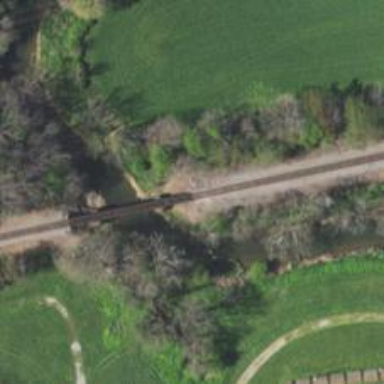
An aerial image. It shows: Railway bridge.